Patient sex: F
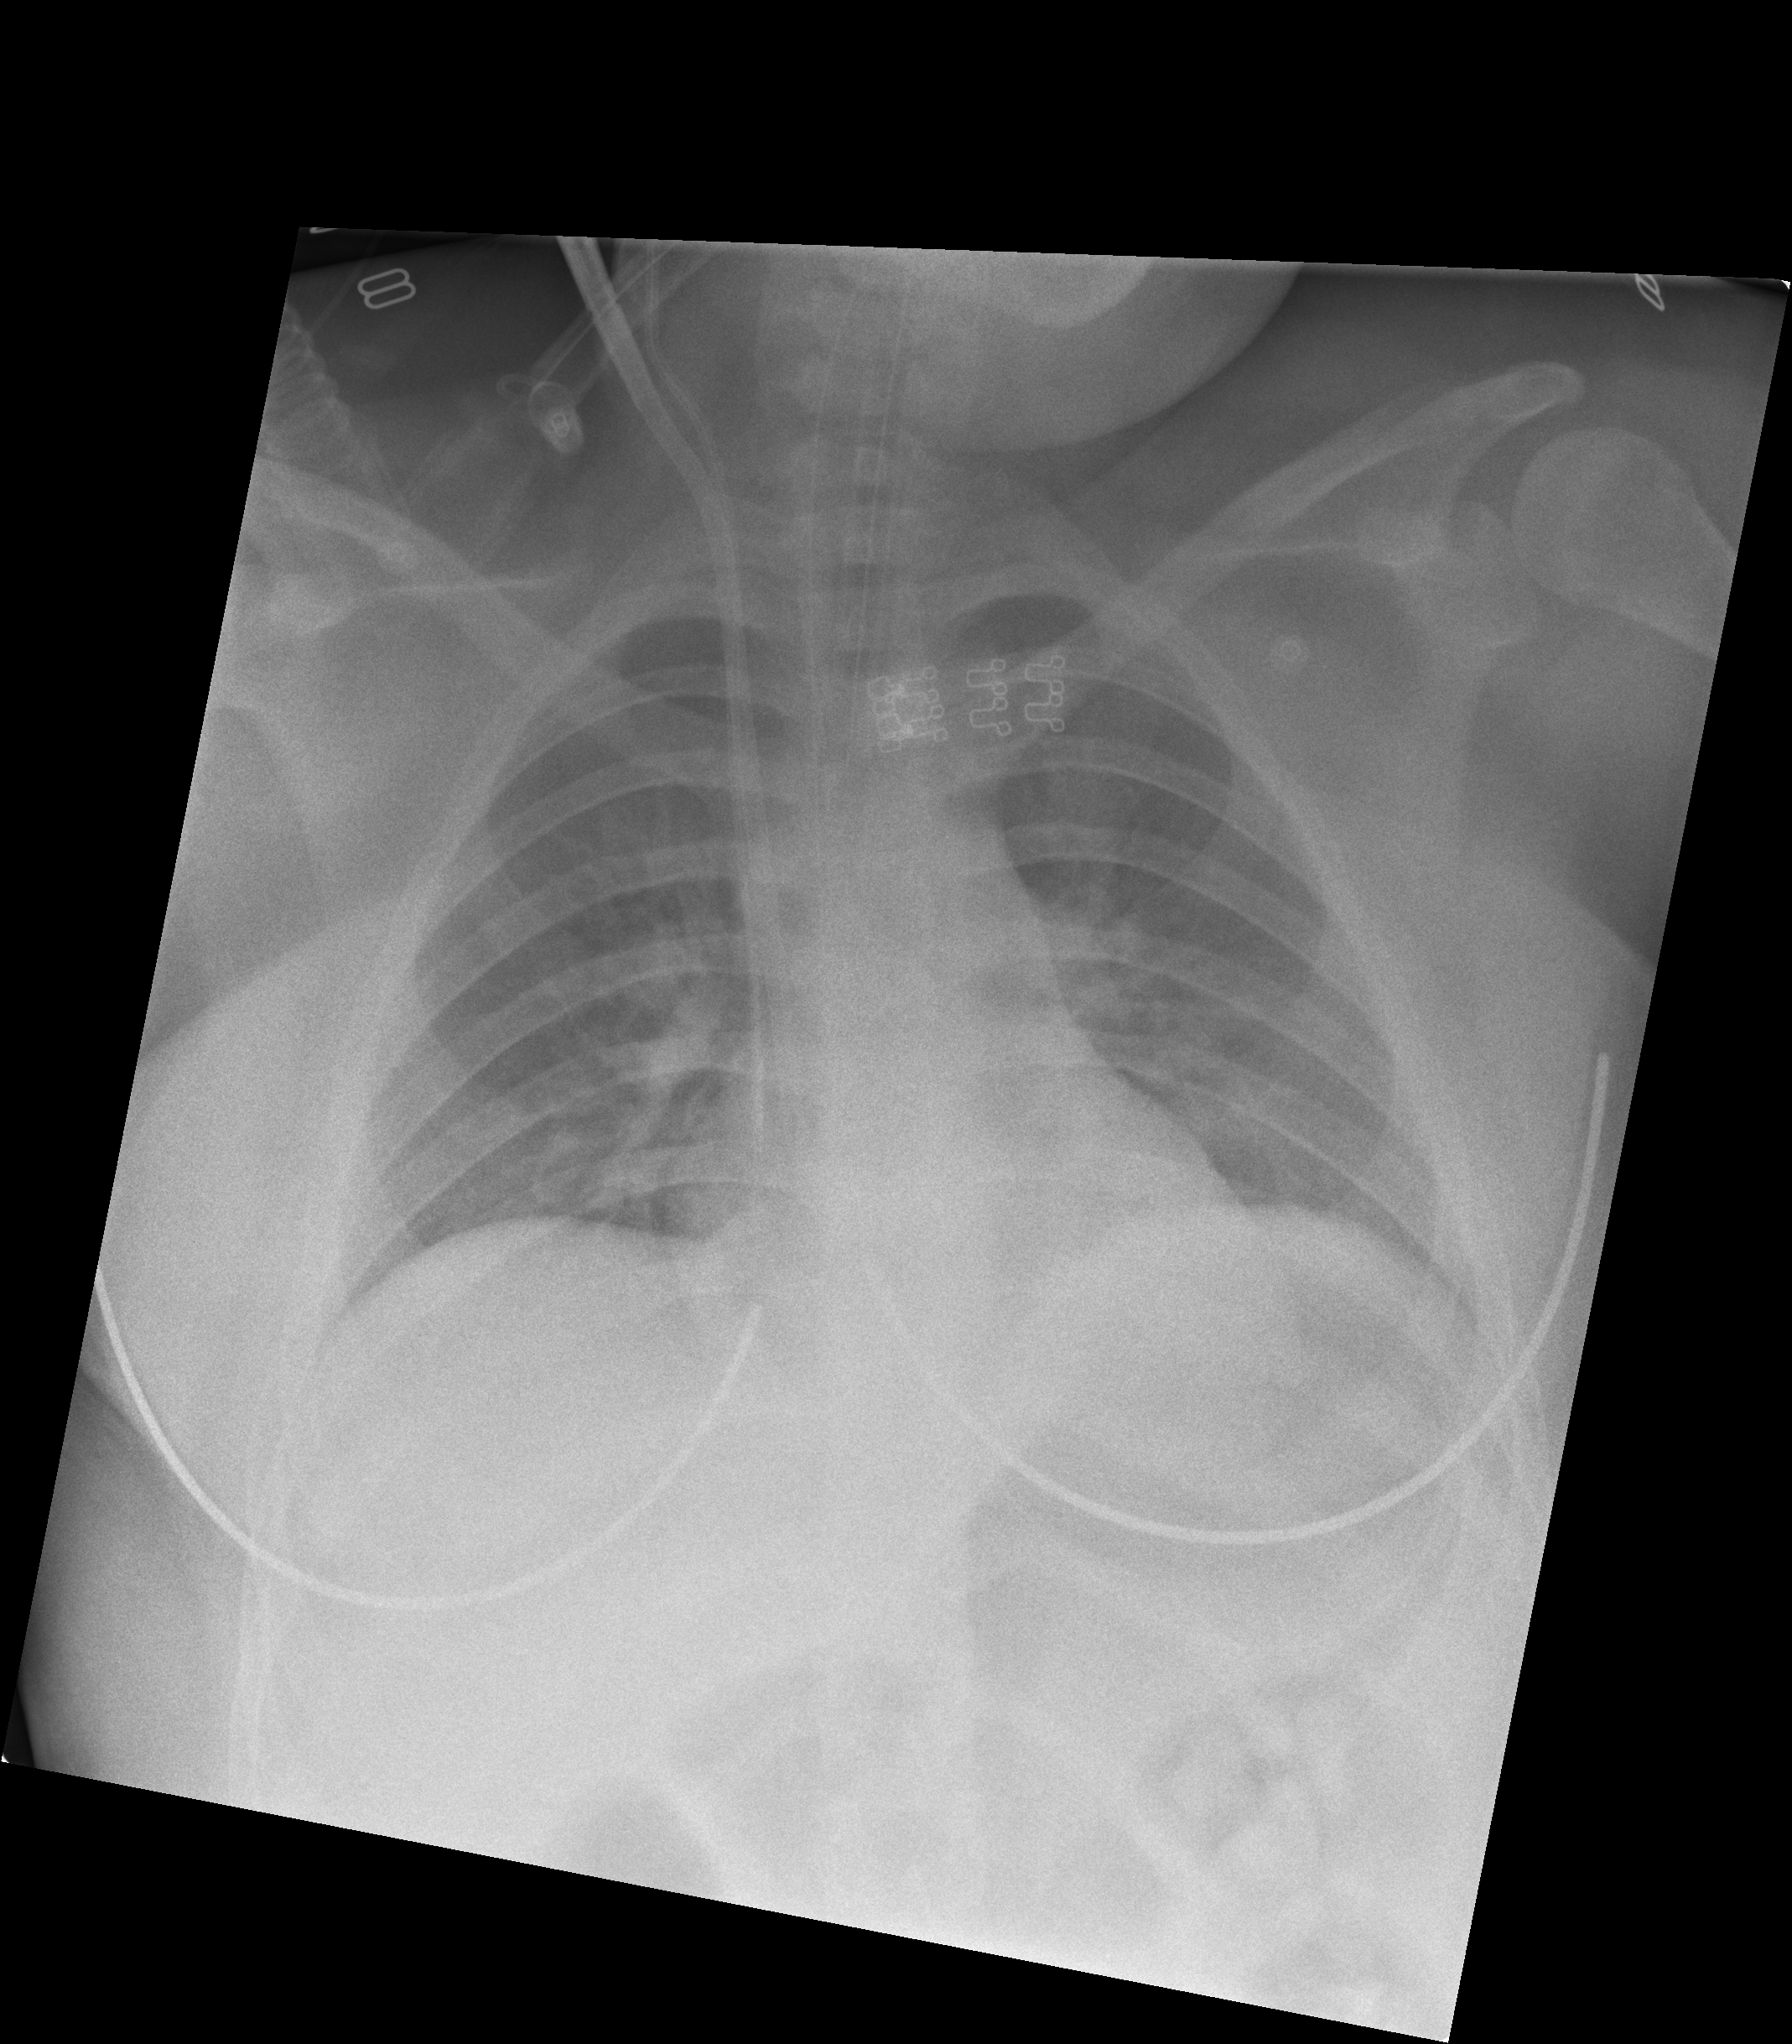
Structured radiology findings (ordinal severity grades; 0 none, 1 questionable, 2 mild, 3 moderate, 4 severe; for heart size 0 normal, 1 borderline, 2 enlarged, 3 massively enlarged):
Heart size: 0
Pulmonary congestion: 0
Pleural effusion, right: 0
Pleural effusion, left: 0
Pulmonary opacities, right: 0
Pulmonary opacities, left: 0
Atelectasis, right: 2
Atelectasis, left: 0